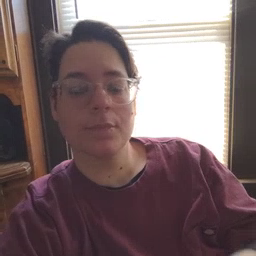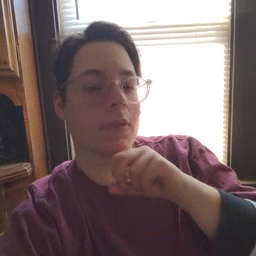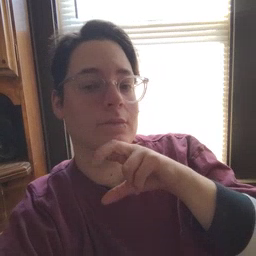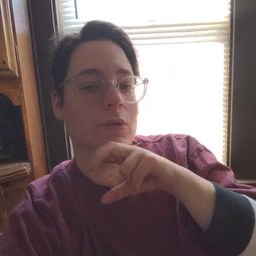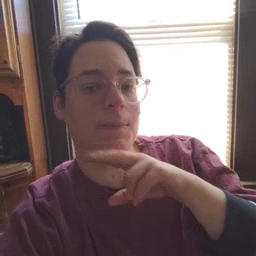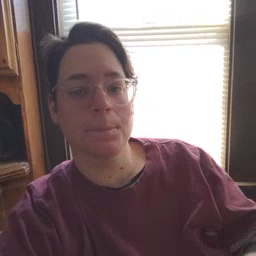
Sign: frog